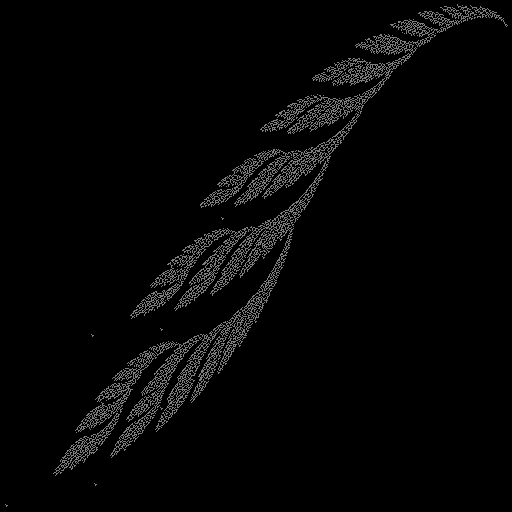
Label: snail